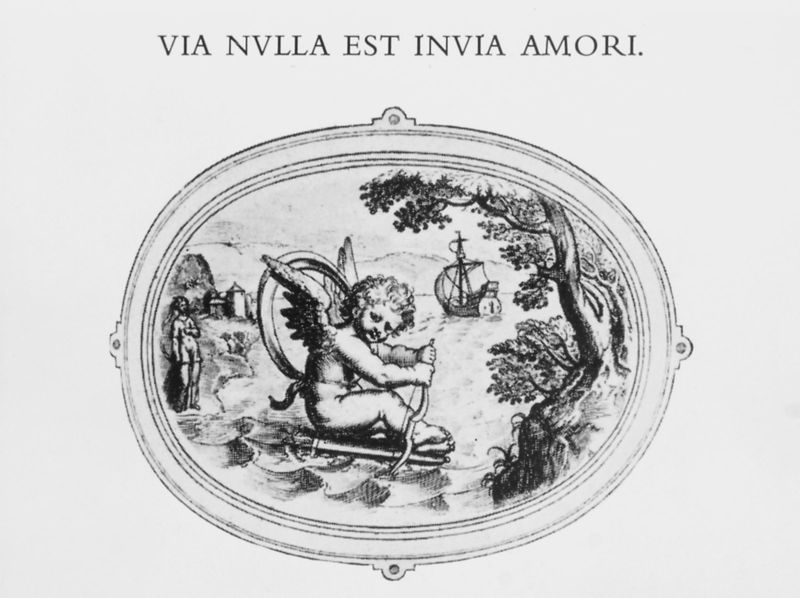
Titel: “Kein Weg ist unwegsam für die Liebe”, Emblem aus Otto van Veen “Amorum emblemata”
Schlagwörter: baum, berg, blätter, flügel, meer, wasser, landschaft, see, ufer, frau, haus, weg, ornament, gesicht, rahmen, hügel, figur, pflanzen, oval, rund, engel, putte, putto, schiff, schrift, segel, liebe, rahmung, bogen, berge, graphik, kartusche, segeln, foto, burg, druck, schwarzweiß, text, pictura, amor, emblem, köcher, pfeil, motto, amori, devise, bogen pfeil